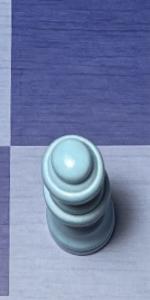
Label: Queen_White